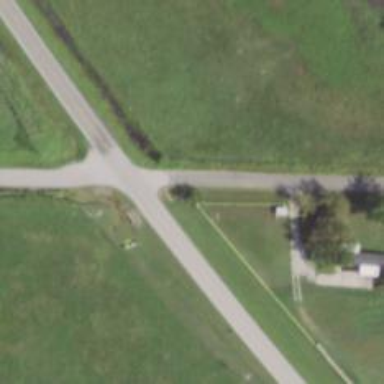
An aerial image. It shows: Road with stop sign.